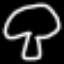
Label: mushroom